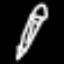
Label: pencil